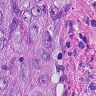
Metastatic tissue present: yes